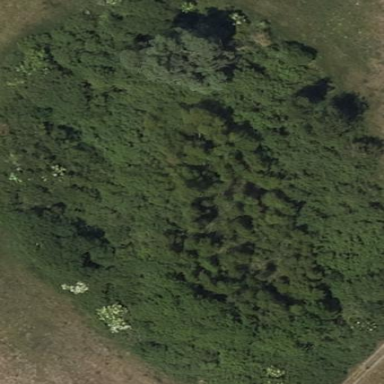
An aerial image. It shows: Serene woodland landscape.